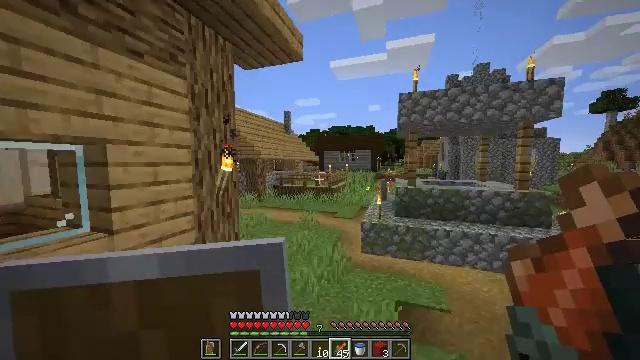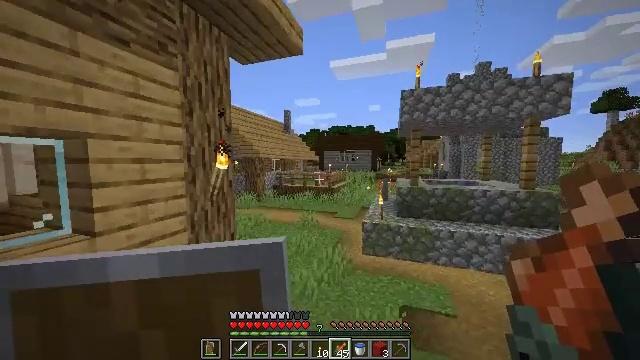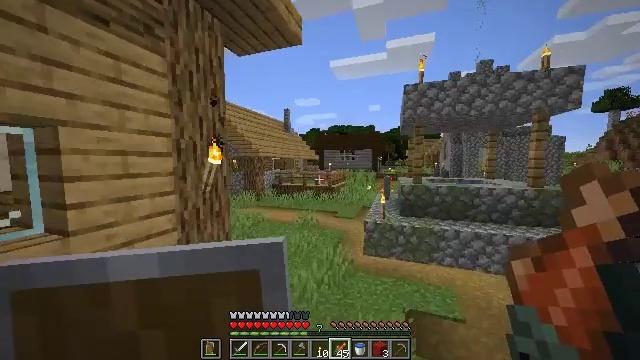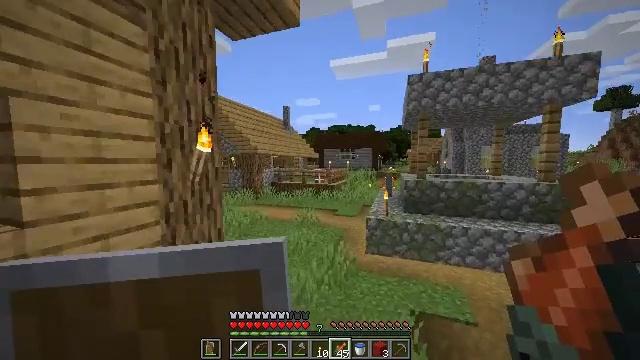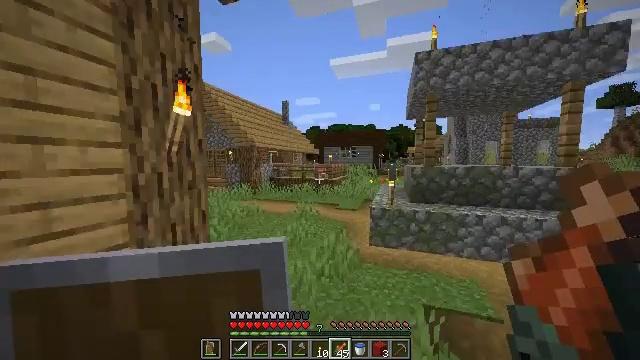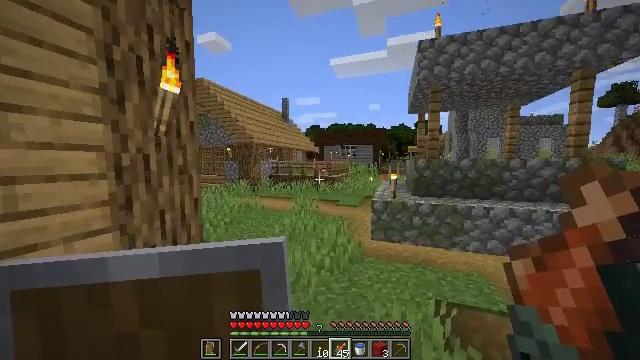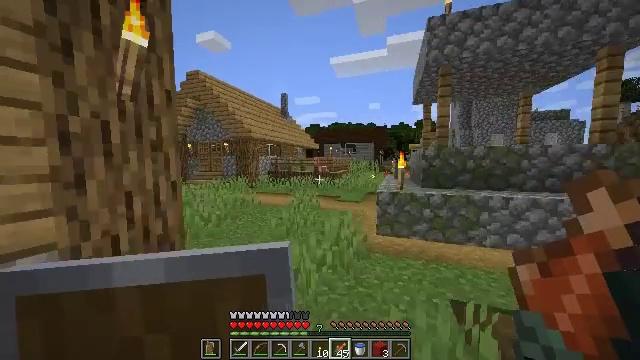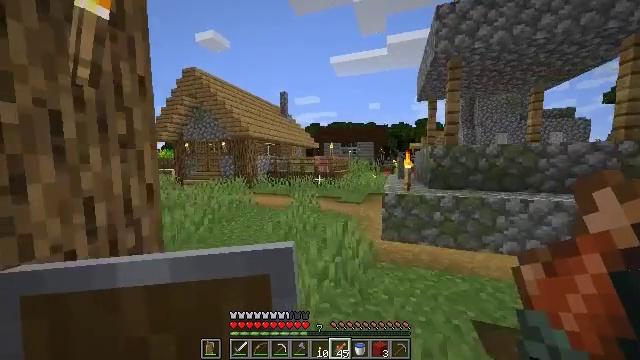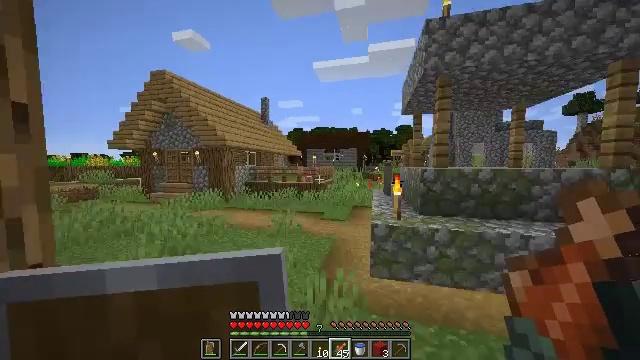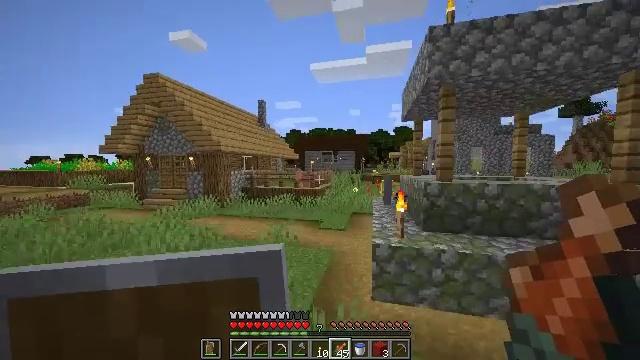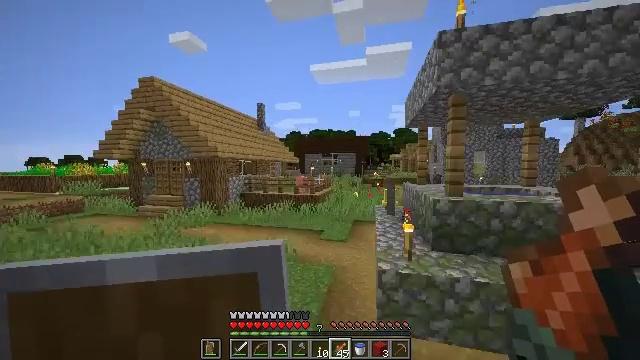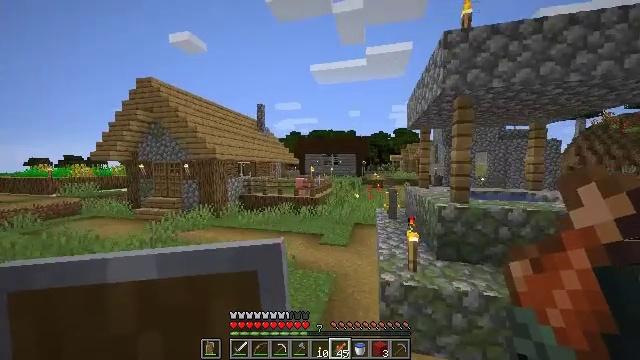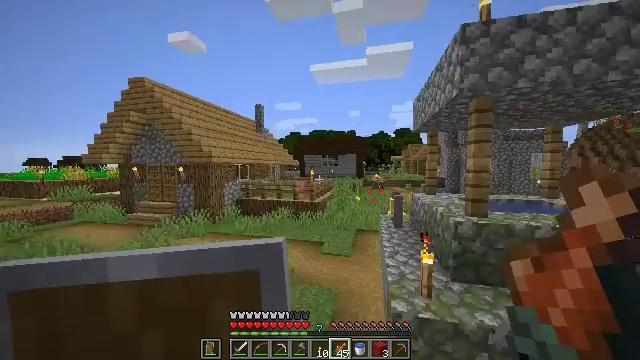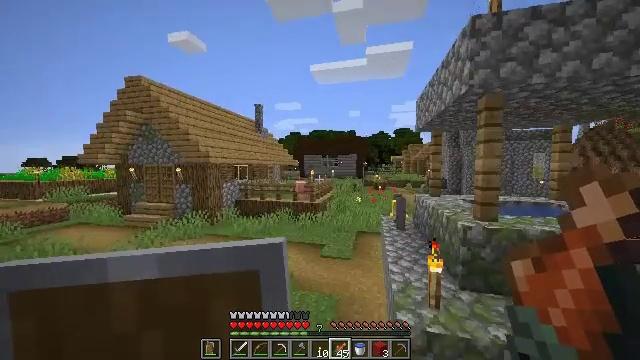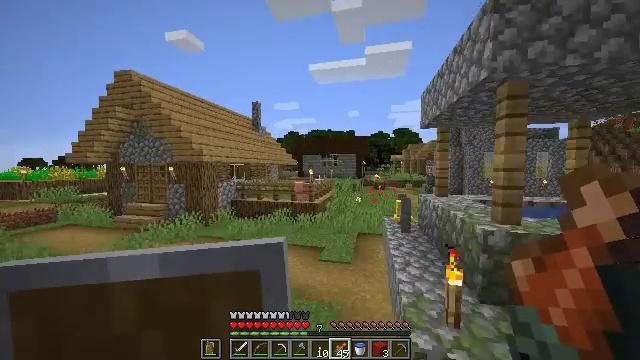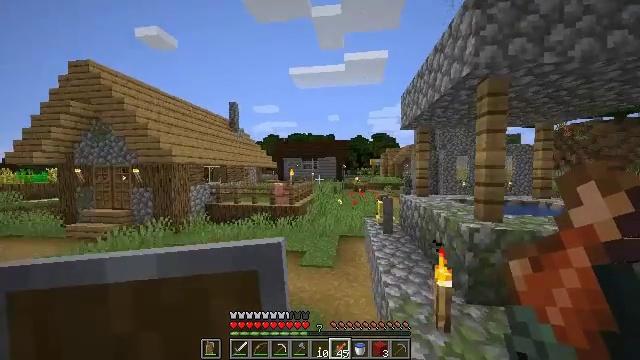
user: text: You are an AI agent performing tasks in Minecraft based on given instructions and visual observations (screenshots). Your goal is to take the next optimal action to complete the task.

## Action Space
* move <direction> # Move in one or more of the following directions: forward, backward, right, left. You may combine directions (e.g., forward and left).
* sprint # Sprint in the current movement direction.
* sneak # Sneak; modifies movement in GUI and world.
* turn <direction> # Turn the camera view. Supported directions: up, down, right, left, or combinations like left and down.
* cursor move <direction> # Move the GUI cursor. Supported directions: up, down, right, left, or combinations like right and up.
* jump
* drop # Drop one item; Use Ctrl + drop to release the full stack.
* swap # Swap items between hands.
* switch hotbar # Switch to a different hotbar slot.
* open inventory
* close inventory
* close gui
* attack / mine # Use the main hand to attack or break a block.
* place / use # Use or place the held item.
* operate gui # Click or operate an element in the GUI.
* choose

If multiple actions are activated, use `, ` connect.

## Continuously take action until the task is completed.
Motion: motion action
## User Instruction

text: Combine materials in a crafting table to craft a light gray bed.
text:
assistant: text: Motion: move forward
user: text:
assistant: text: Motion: move forward
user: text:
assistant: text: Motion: move forward, sprint
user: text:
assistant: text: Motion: move forward, sprint
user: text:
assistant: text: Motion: move forward, sprint
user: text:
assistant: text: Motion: move forward
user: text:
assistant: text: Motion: move forward
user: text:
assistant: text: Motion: move forward, turn right and up, jump
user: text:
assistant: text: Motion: move forward, jump
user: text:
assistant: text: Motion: move forward, jump
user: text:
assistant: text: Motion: move forward
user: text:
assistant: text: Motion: move forward
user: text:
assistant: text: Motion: move forward
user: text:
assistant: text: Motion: move forward
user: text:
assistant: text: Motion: move forward, turn right and up
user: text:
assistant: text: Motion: move forward, turn right
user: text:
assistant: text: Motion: move forward
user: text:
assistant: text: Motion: move forward, sprint
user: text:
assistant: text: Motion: move forward, sprint, turn right
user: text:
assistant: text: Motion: move forward, sprint
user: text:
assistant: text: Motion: move forward
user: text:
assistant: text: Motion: move forward
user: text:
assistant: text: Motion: move forward, turn right and up, jump
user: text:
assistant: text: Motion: move forward, jump
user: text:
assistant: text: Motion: move forward, jump
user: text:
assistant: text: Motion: move forward, jump
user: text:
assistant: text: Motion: move forward, turn left and down
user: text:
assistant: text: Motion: move forward
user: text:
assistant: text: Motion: move forward
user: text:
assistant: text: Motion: move forward